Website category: auto
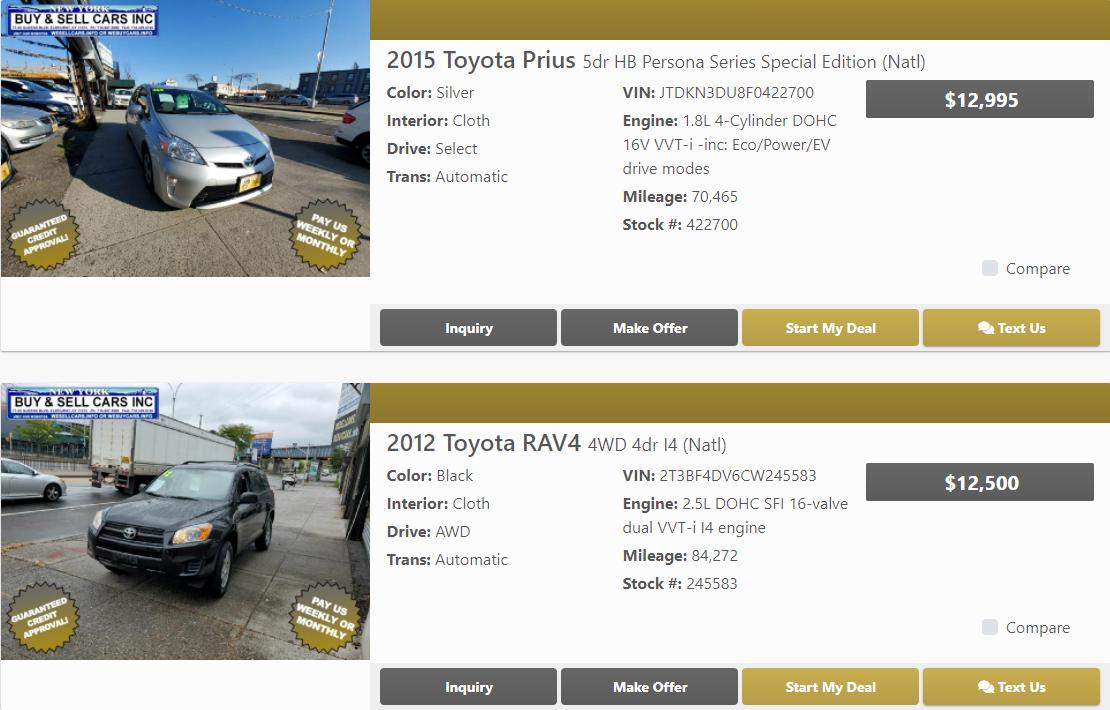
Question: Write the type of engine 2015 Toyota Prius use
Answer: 1.8L 4-Cylinder DOHC 16V VVT-i -inc: Eco/Power/EV drive modes

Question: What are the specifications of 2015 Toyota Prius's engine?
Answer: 1.8L 4-Cylinder DOHC 16V VVT-i -inc: Eco/Power/EV drive modes

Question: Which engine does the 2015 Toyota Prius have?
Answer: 1.8L 4-Cylinder DOHC 16V VVT-i -inc: Eco/Power/EV drive modes

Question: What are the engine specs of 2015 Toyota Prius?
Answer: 1.8L 4-Cylinder DOHC 16V VVT-i -inc: Eco/Power/EV drive modes

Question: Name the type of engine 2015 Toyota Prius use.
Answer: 1.8L 4-Cylinder DOHC 16V VVT-i -inc: Eco/Power/EV drive modes

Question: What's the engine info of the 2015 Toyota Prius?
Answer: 1.8L 4-Cylinder DOHC 16V VVT-i -inc: Eco/Power/EV drive modes

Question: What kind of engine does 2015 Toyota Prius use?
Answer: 1.8L 4-Cylinder DOHC 16V VVT-i -inc: Eco/Power/EV drive modes

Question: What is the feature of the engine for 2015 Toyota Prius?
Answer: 1.8L 4-Cylinder DOHC 16V VVT-i -inc: Eco/Power/EV drive modes

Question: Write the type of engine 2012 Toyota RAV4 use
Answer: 2.5L DOHC SFI 16-valve dual VVT-i I4 engine

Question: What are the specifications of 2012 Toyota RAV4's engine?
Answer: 2.5L DOHC SFI 16-valve dual VVT-i I4 engine

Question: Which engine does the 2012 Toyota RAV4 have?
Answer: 2.5L DOHC SFI 16-valve dual VVT-i I4 engine

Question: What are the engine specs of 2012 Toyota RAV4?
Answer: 2.5L DOHC SFI 16-valve dual VVT-i I4 engine

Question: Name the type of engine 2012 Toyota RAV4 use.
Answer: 2.5L DOHC SFI 16-valve dual VVT-i I4 engine

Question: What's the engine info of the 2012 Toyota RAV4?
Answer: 2.5L DOHC SFI 16-valve dual VVT-i I4 engine

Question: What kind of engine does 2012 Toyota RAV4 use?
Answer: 2.5L DOHC SFI 16-valve dual VVT-i I4 engine

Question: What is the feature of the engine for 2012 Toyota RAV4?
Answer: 2.5L DOHC SFI 16-valve dual VVT-i I4 engine

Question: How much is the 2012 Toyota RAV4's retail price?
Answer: $12,500

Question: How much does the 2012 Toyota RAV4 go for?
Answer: $12,500

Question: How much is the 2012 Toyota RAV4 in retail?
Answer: $12,500

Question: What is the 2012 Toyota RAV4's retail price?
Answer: $12,500

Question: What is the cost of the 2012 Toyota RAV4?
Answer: $12,500

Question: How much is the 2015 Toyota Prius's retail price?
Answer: $12,995

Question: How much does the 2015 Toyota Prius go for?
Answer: $12,995

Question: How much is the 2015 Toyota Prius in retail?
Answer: $12,995

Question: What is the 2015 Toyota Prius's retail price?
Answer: $12,995

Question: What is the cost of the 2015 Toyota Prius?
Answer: $12,995

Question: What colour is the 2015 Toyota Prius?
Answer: Silver

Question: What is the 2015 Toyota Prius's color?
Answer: Silver

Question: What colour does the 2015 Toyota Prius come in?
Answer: Silver

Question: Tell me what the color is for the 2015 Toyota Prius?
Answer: Silver

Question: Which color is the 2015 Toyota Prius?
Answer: Silver

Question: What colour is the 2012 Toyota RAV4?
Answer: Black

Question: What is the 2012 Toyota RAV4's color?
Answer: Black

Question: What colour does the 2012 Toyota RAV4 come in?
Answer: Black

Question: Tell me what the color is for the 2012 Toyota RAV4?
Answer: Black

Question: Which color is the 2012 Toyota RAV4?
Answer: Black

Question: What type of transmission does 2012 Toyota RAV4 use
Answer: Automatic

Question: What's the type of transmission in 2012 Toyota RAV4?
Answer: Automatic

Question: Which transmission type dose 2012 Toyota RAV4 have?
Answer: Automatic

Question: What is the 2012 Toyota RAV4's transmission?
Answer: Automatic

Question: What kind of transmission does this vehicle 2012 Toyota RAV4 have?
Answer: Automatic

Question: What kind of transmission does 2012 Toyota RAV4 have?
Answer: Automatic

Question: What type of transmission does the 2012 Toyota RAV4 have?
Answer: Automatic

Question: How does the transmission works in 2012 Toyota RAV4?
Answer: Automatic

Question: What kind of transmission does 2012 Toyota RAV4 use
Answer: Automatic

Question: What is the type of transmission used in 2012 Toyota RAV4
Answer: Automatic

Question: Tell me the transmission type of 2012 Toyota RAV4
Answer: Automatic

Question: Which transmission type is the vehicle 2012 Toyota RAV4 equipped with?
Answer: Automatic

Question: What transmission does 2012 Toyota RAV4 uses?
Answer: Automatic

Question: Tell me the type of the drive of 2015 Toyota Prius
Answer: Select

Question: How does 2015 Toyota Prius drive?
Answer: Select

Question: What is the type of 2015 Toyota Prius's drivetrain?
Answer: Select

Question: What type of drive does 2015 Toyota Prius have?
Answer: Select

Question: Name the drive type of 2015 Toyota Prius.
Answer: Select

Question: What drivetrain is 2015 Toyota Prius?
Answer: Select

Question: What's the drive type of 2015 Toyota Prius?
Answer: Select

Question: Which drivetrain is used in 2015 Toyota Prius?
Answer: Select

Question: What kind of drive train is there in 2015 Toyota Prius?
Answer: Select

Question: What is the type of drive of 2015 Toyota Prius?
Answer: Select

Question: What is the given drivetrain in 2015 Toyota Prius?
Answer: Select

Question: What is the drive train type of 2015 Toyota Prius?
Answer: Select

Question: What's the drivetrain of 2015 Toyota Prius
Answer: Select

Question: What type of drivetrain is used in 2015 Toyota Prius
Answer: Select

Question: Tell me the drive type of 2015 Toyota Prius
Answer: Select